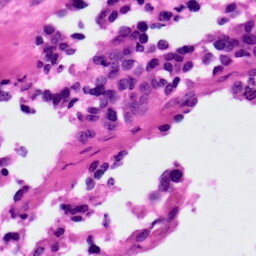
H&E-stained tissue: Ovarian